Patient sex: M
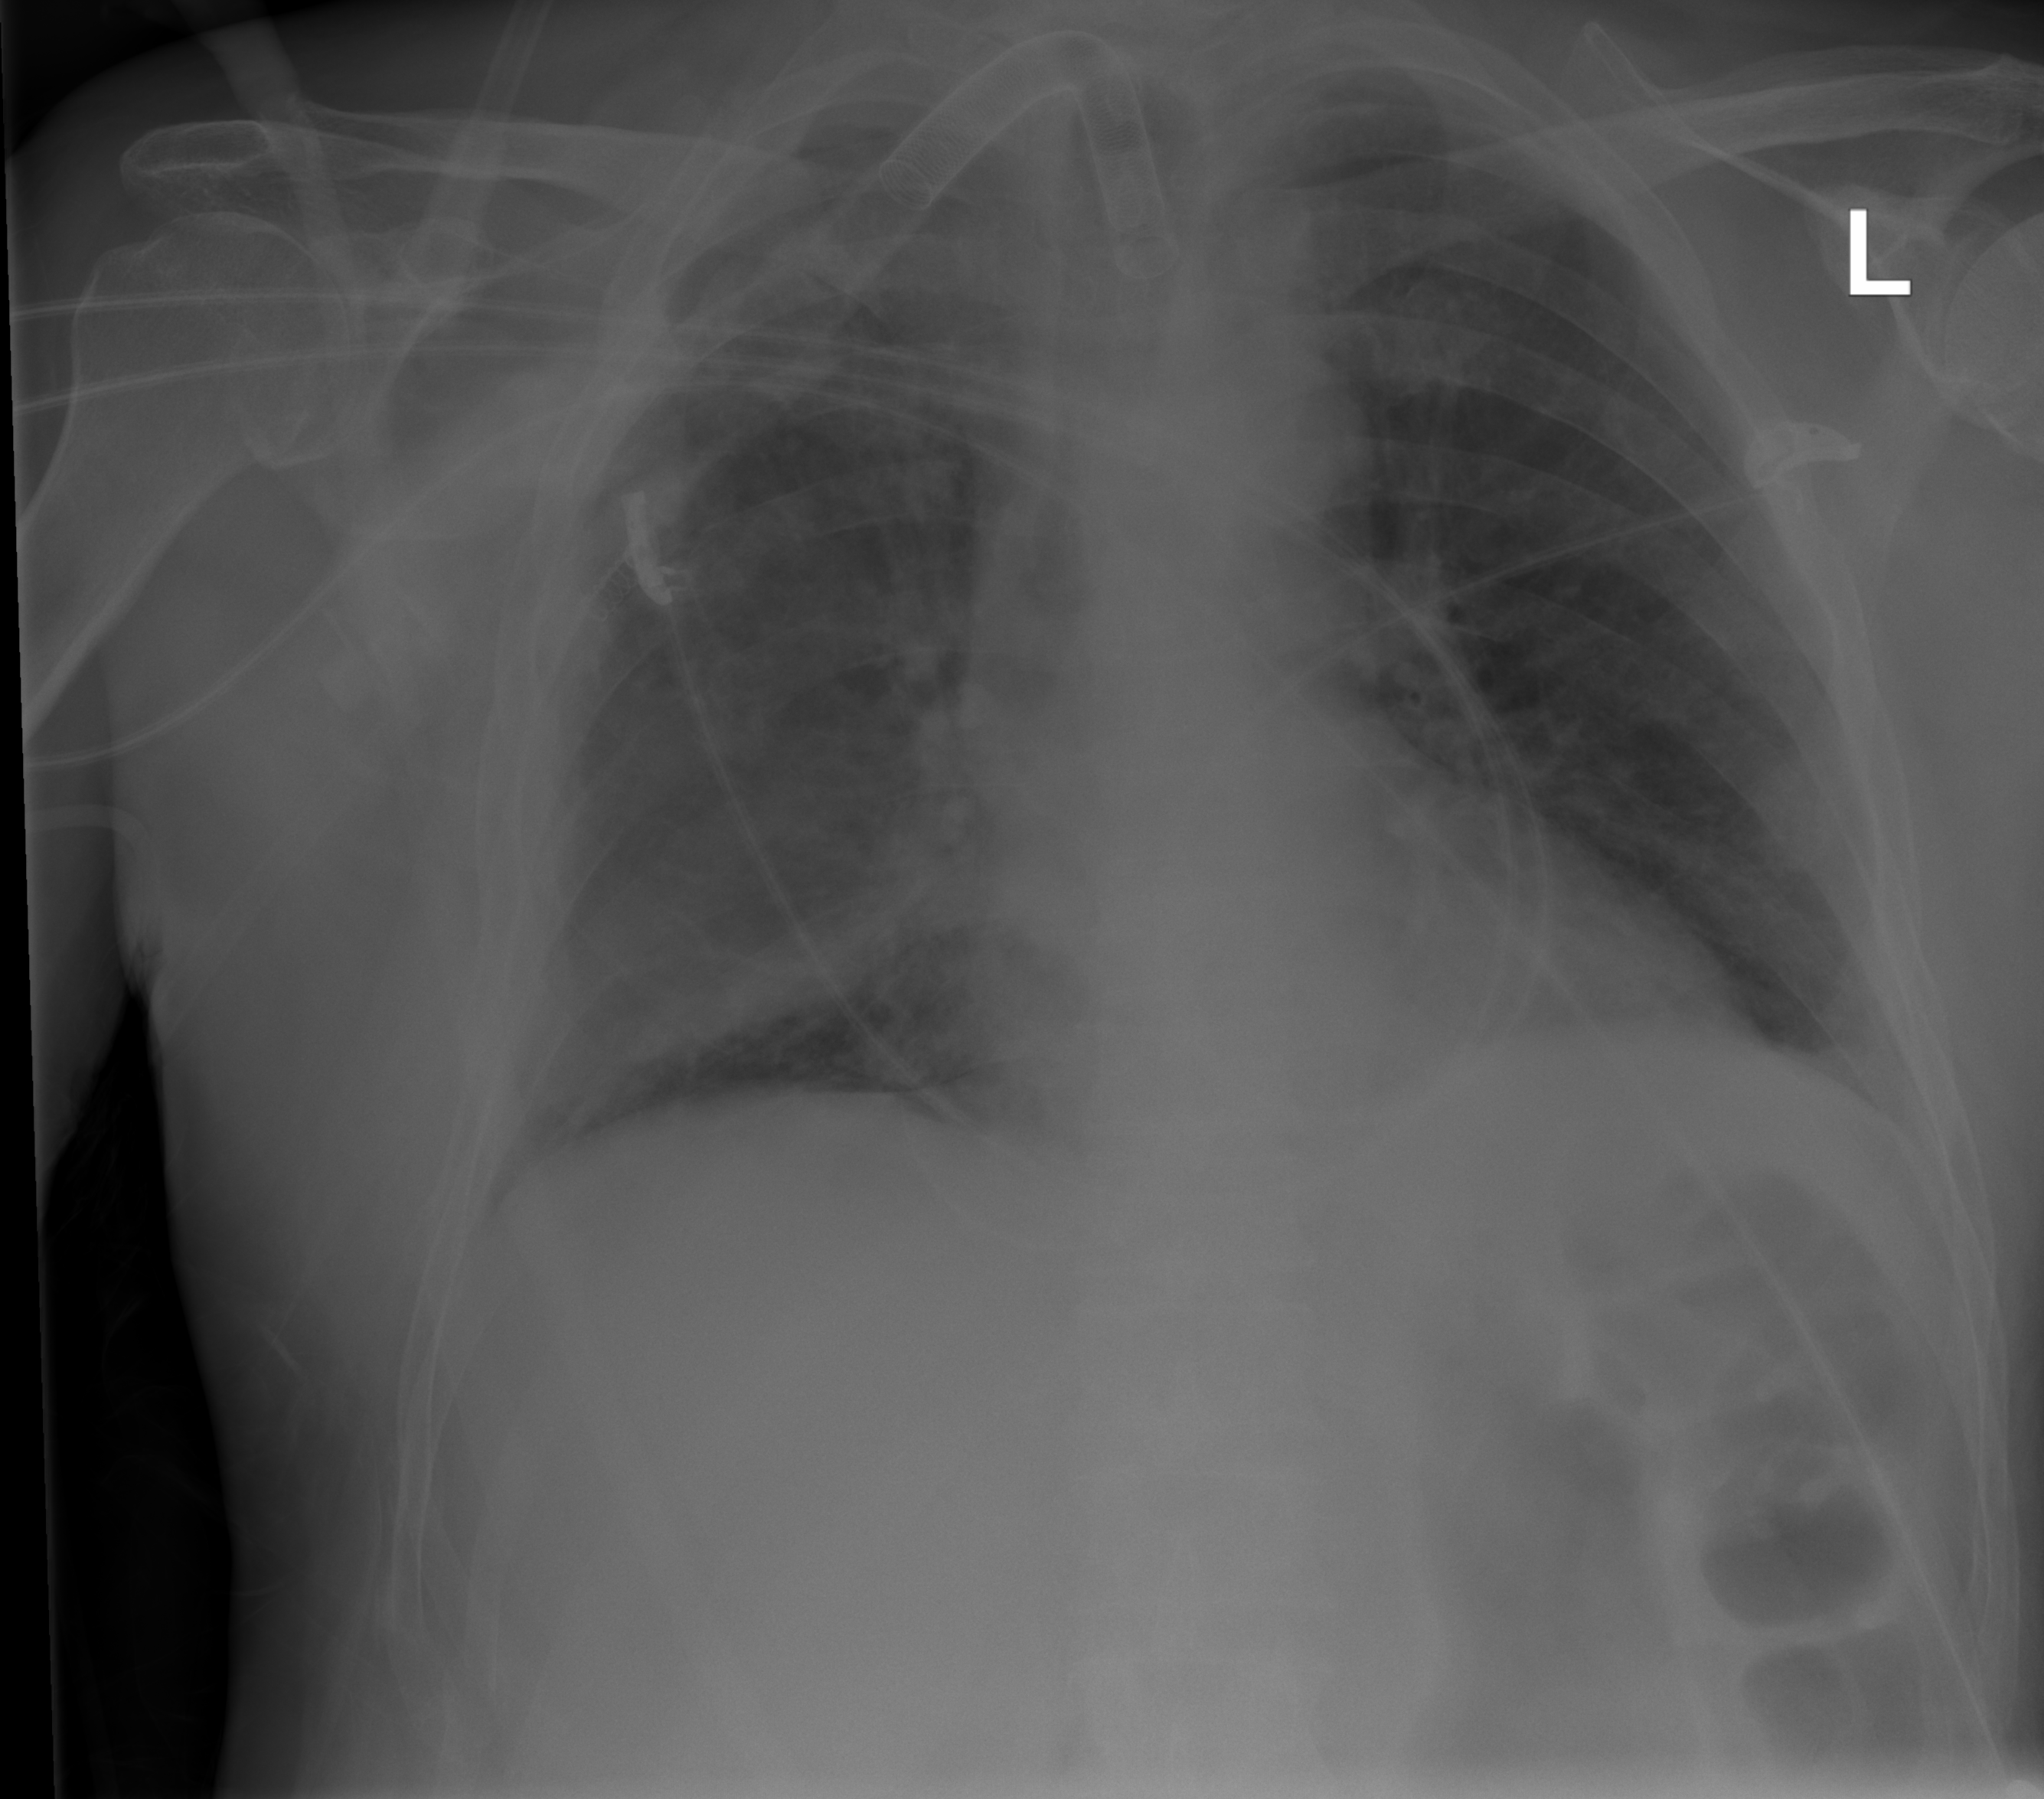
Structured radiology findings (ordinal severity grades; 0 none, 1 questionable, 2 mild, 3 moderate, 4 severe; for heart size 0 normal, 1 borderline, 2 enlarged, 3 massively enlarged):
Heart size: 0
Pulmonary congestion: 0
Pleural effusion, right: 2
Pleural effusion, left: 0
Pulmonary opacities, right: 2
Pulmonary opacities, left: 2
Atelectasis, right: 2
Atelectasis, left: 2